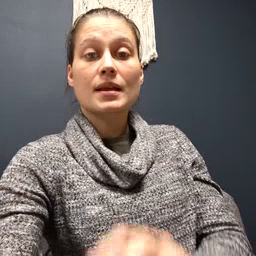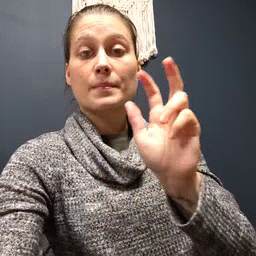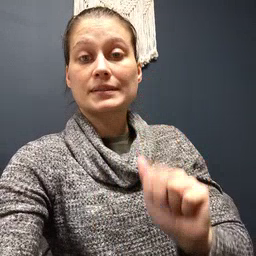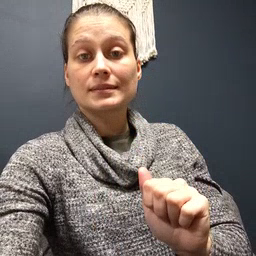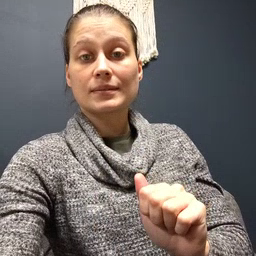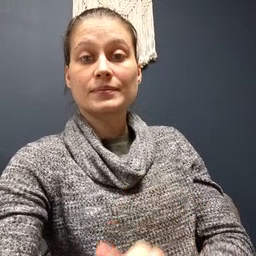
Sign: pizza